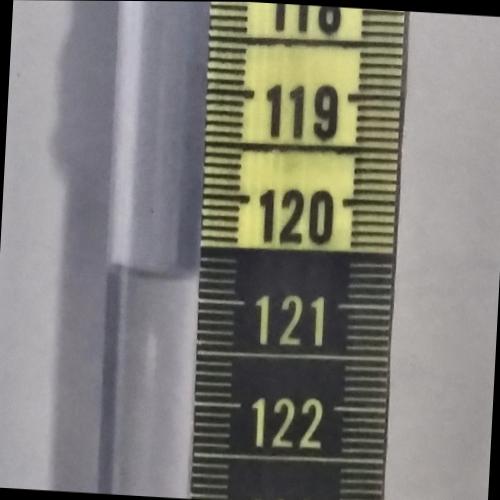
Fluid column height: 120.8 cm